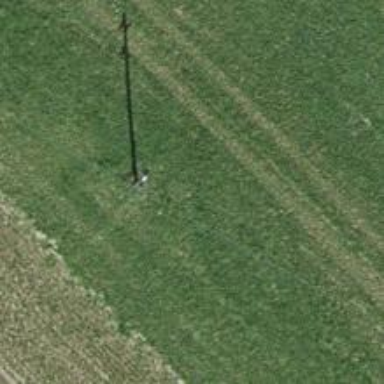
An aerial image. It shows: Power pole.